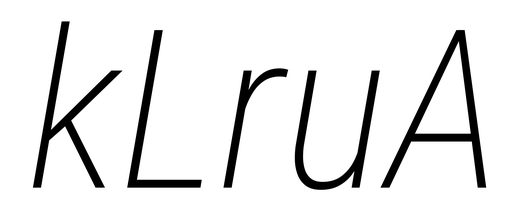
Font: Roboto-Italic_Condensed_ExtraLight_Italic